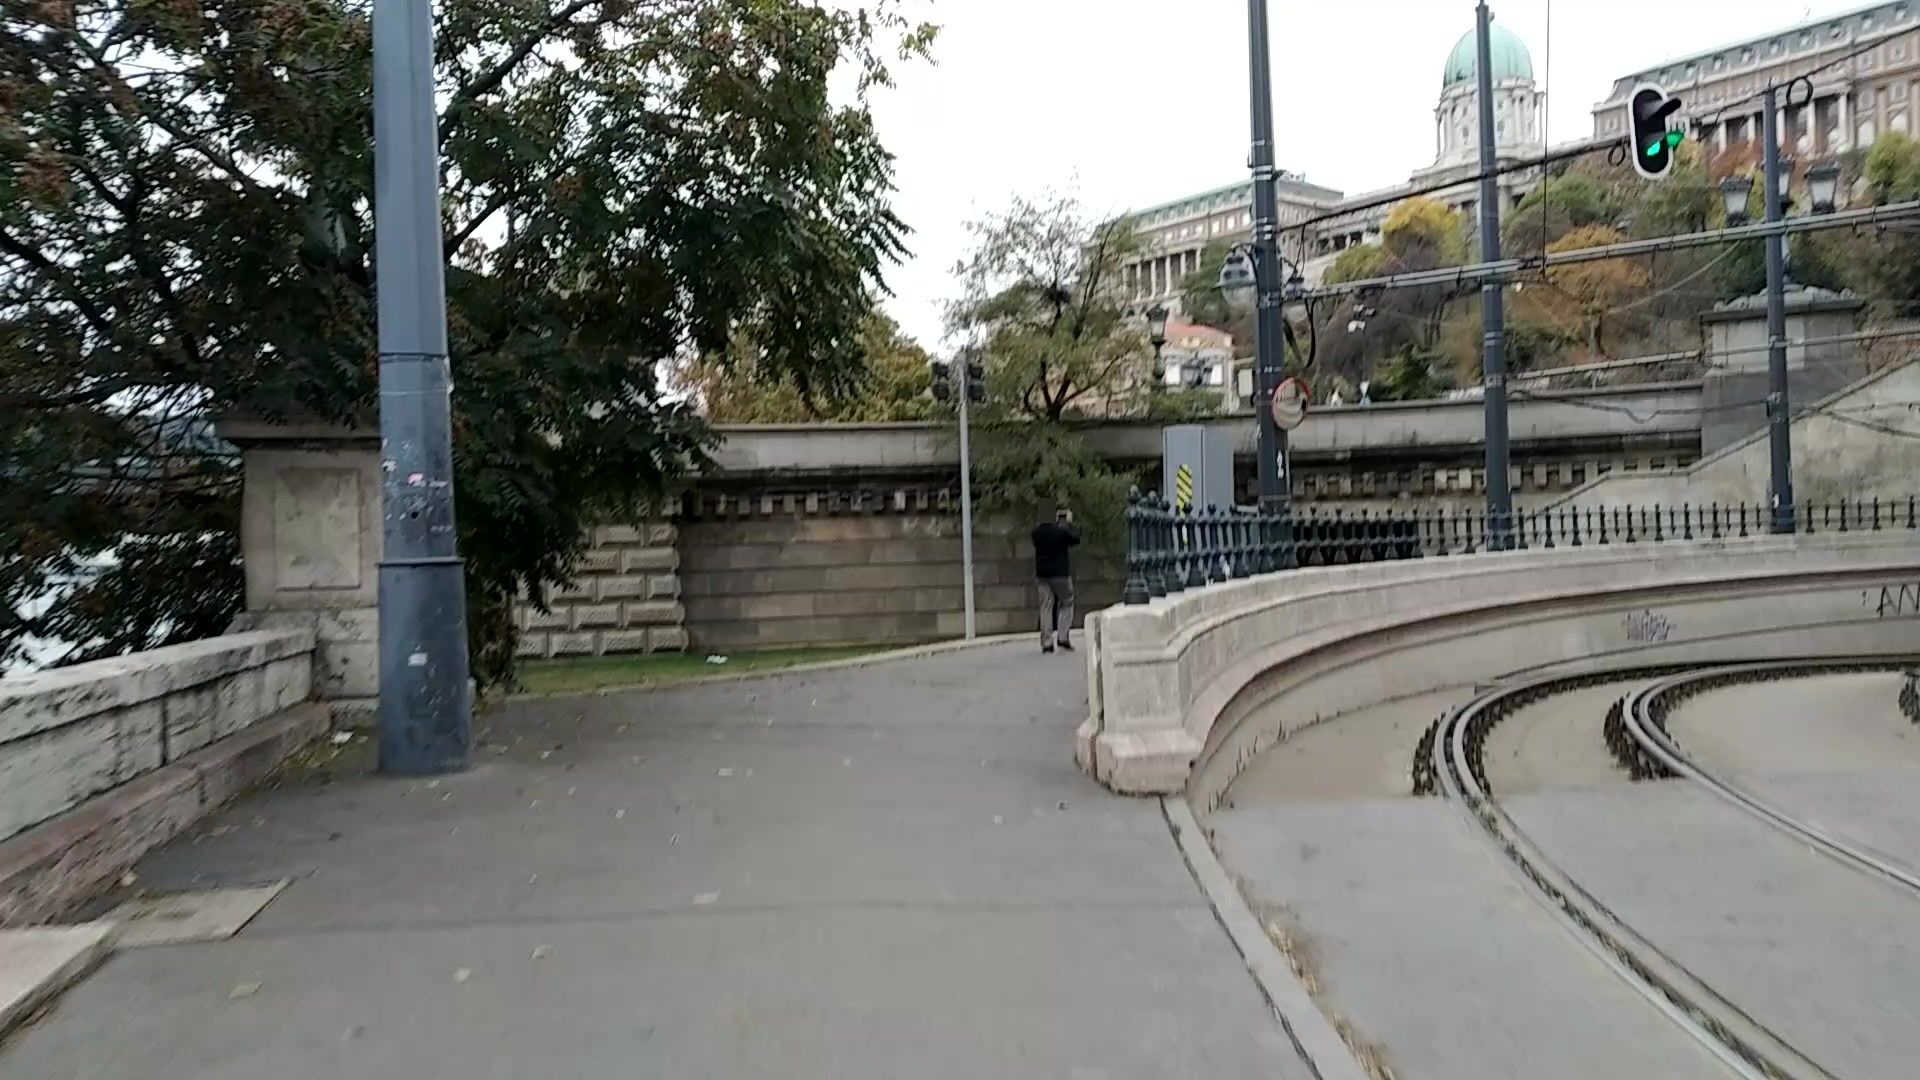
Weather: clear
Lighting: day
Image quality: good
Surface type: walking surface
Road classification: footway, cycleway
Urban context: urban centre
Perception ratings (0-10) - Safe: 1.81, Lively: 4.64, Beautiful: 8.63, Boring: 2.54, Depressing: 6.55, Wealthy: 7.97